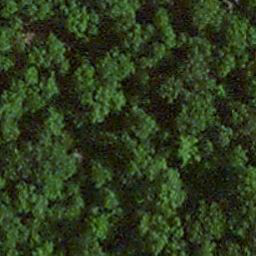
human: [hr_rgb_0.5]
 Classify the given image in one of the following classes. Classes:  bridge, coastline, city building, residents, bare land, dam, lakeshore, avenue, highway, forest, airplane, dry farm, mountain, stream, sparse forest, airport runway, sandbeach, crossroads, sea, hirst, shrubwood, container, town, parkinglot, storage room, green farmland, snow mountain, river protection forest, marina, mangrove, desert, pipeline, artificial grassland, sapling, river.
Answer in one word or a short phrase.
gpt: forest